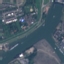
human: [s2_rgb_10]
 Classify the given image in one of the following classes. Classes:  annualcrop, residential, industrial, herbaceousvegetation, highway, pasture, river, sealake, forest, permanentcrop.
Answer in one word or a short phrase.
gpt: River